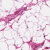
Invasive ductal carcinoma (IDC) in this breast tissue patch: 0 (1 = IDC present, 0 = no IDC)